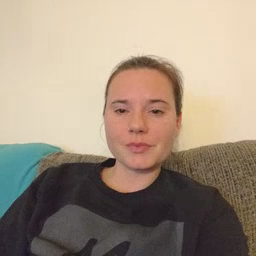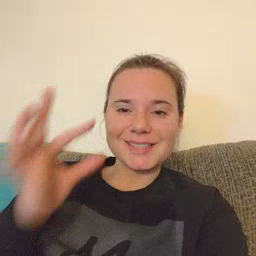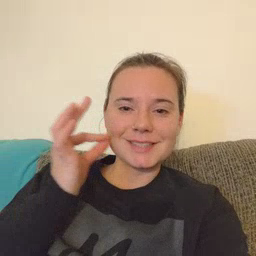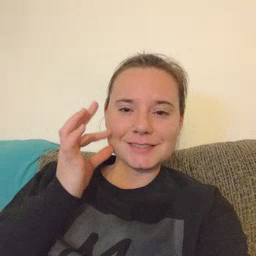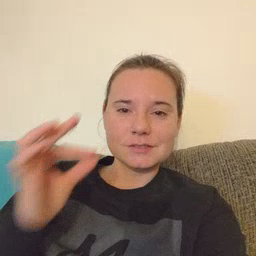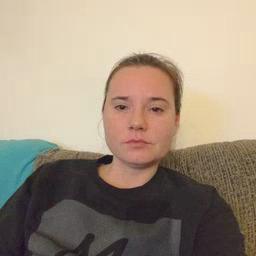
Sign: kitty